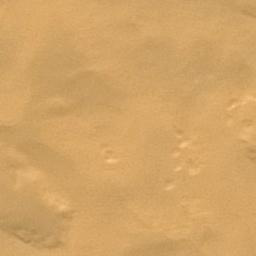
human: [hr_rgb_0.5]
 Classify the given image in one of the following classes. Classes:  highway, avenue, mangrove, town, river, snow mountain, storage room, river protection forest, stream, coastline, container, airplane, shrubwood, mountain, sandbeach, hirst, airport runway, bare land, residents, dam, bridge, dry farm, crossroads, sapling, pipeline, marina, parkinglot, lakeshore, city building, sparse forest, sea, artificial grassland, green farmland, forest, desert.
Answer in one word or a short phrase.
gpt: desert